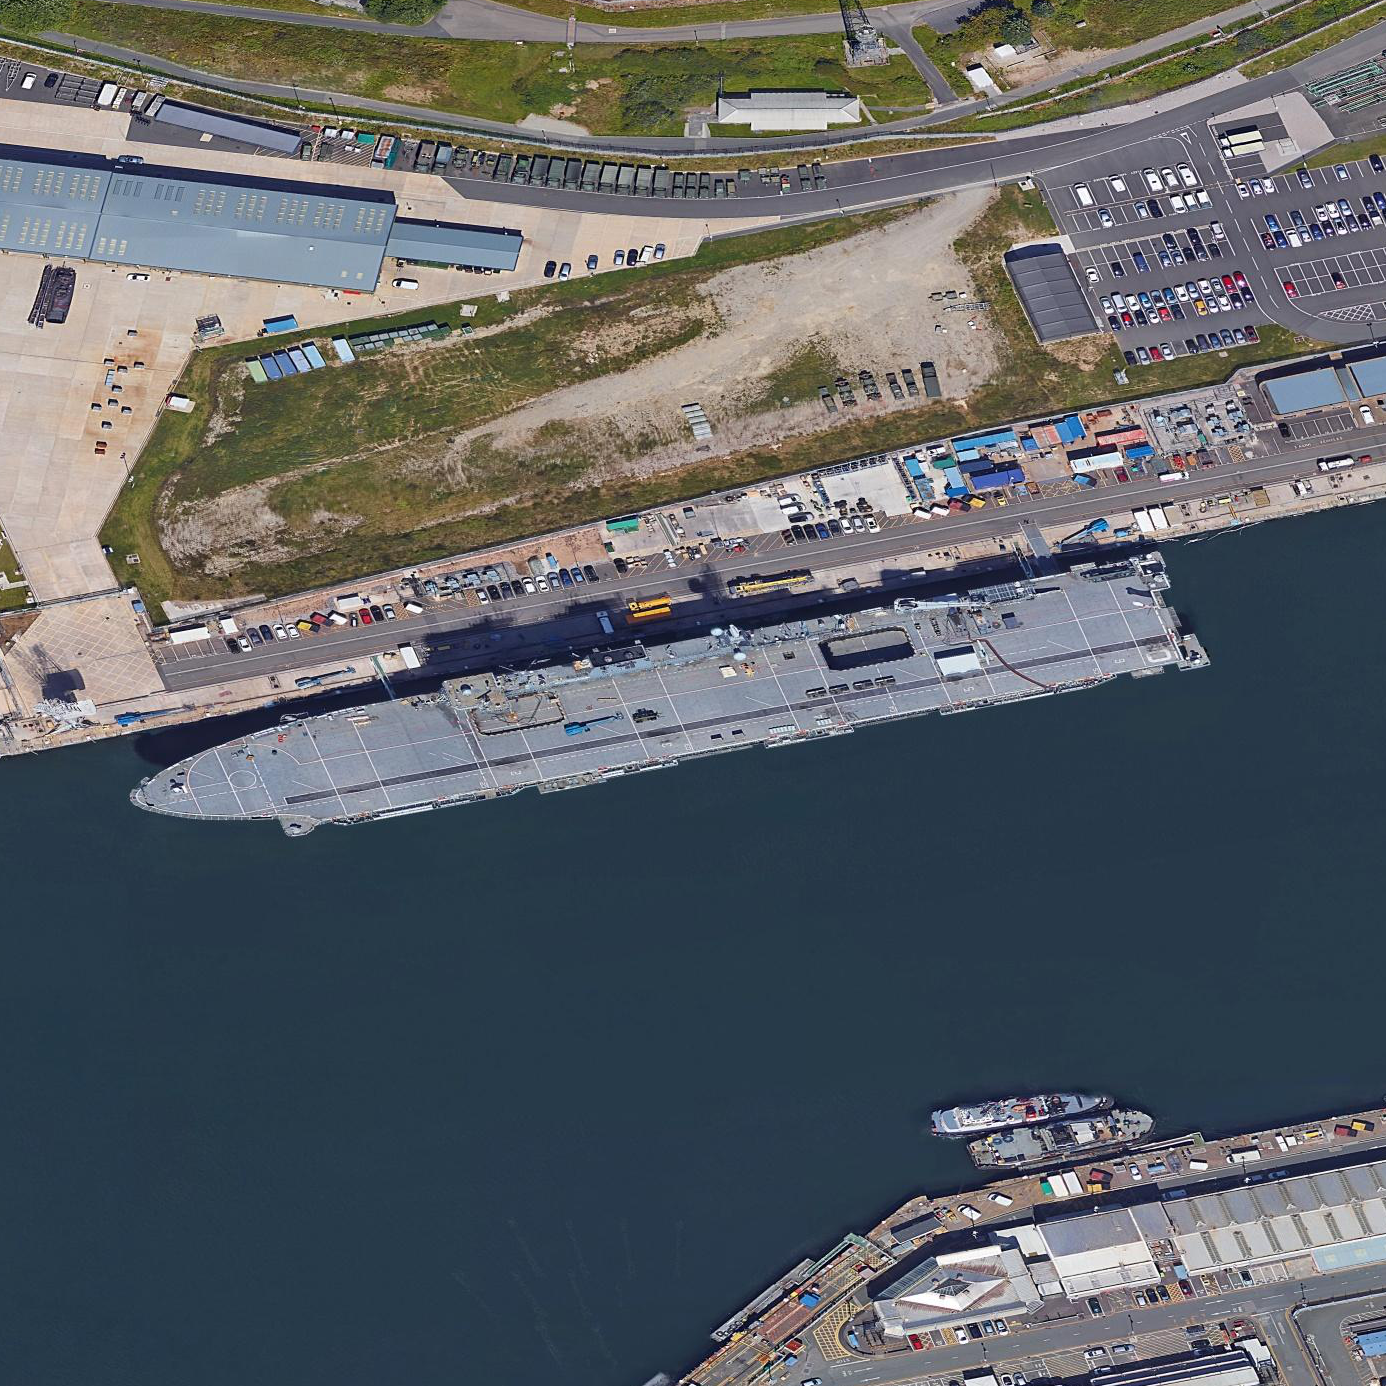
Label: assault